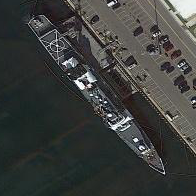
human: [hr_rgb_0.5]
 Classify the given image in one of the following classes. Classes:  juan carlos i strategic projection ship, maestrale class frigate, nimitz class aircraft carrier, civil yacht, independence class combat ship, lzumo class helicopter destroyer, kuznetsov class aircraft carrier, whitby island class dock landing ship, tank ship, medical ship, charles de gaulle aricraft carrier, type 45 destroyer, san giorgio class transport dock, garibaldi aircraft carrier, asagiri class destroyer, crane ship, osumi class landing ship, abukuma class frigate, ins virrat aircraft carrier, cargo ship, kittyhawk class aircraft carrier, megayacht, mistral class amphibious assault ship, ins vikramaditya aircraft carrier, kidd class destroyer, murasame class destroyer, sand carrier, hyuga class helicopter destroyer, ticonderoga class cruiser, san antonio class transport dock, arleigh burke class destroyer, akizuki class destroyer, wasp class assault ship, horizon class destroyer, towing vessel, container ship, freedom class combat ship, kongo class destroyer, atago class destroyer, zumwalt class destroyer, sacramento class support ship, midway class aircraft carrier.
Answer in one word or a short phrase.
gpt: Ticonderoga class cruiser